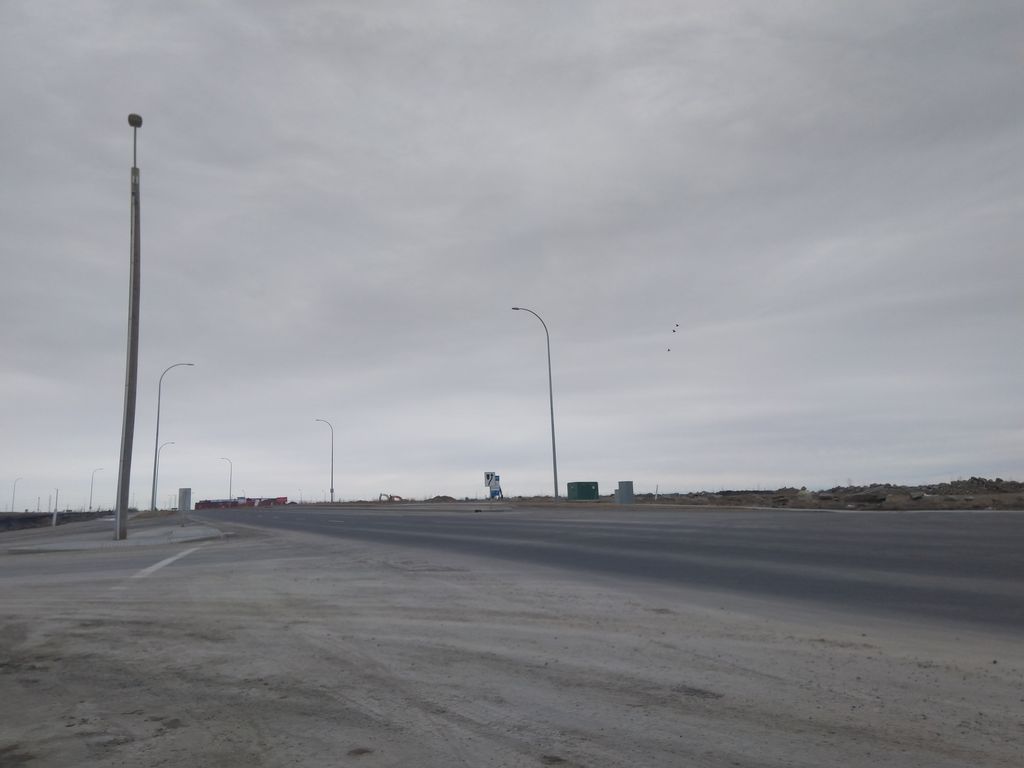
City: calgary